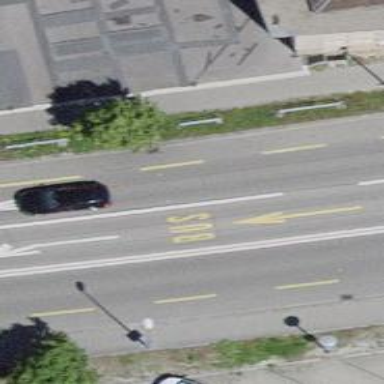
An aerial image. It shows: Secondary road with dedicated cycle lane.